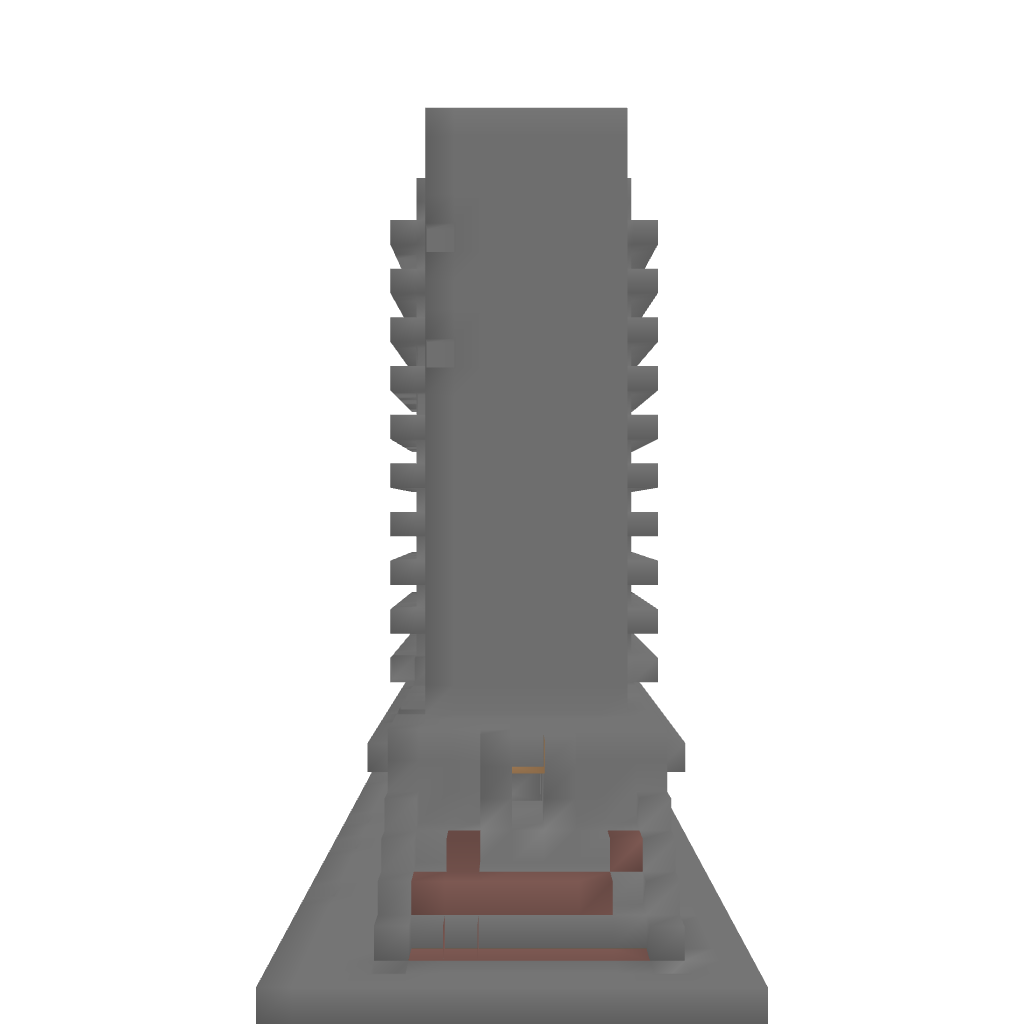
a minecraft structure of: Mr. GnarKill bad low quality